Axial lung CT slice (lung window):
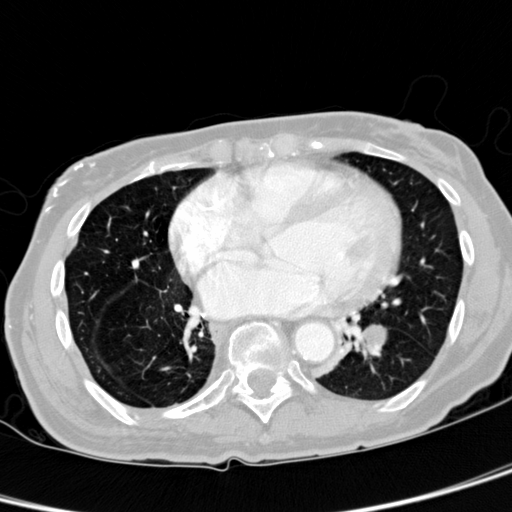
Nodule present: yes
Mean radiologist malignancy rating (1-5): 3.75